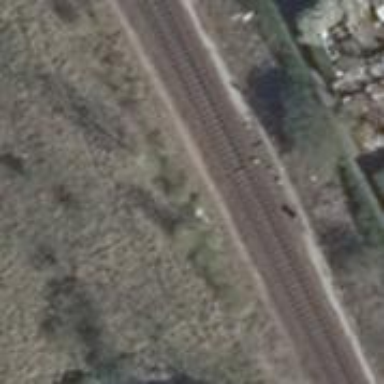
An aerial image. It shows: Railway switch with the turnout side on the left.